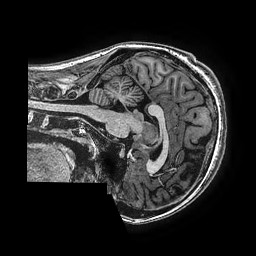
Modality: T1w
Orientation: sagittal
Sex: female
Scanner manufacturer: ge
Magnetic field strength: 3 T
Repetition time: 0.00766 s
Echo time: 0.003476 s